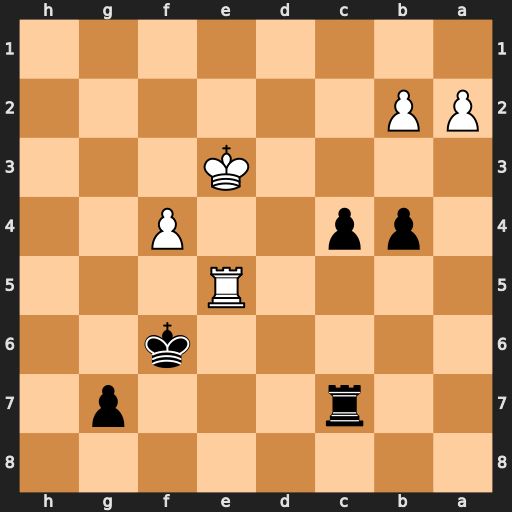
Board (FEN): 8/2r3p1/5k2/4R3/1pp2P2/4K3/PP6/8
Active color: b
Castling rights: -
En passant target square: -
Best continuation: c3 bxc3 bxc3 Kd4 c2